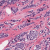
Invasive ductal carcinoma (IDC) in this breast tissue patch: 1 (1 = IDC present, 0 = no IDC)